Question:
I want to arrange three 'scrollView' in one view.
1. Left scrollView -> Scroll up/down at same time center scrollView must be scroll up/down.
2. Top scrollView -> Scroll left/right at same time center scrollView must be scroll up/down.
Please don't forgot about sequence.
1. Top scrollView is upper scrollView.
2. Left scrollView is middel scrollView.
3. center scrollView is lower scrollView.
Please if you have any other solution then tell me.
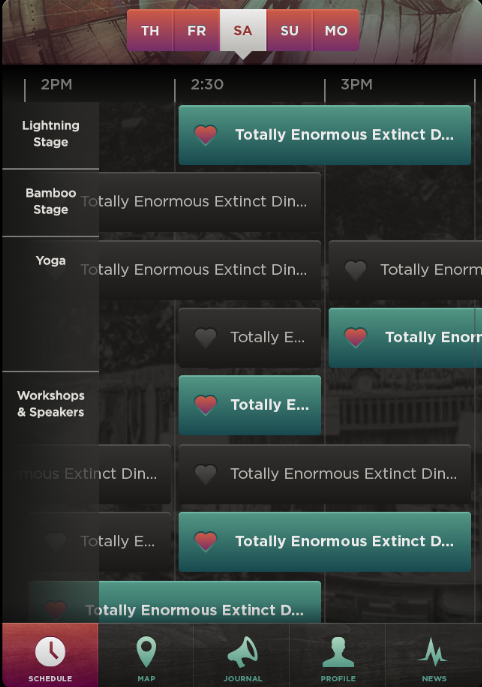
Answer: Try it....
'''
- (void)matchScrollView:(UIScrollView *)first toScrollView:(UIScrollView *)second
{
CGPoint offset = first.contentOffset;
offset.y = second.contentOffset.y;
[first setContentOffset:offset];
}
- (void)matchScrollView1:(UIScrollView *)first toScrollView:(UIScrollView *)second
{
CGPoint offset = first.contentOffset;
offset.x = second.contentOffset.x;
[first setContentOffset:offset];
}
- (void)scrollViewDidScroll:(UIScrollView *)scrollView
{
if([scrollView isEqual:stageScrollView])
{
[self matchScrollView:artistScrollView toScrollView:stageScrollView];
}
else
{
[self matchScrollView:stageScrollView toScrollView:artistScrollView];
}
if([scrollView isEqual:hourScrollView])
{
[self matchScrollView1:artistScrollView toScrollView:hourScrollView];
}
else
{
[self matchScrollView1:hourScrollView toScrollView:artistScrollView];
}
}
'''
hourScrollView -> Top scrollView.
stageScrollView -> Middel scrollView.
artistScrollView -> Bottom scrollView.
Don't forgot to set delegate in .h file and in .xib file.
Hope i helped.